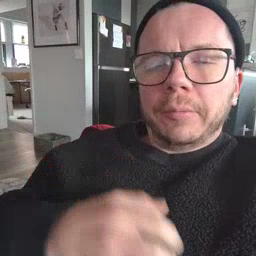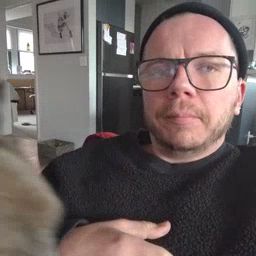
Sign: drawer